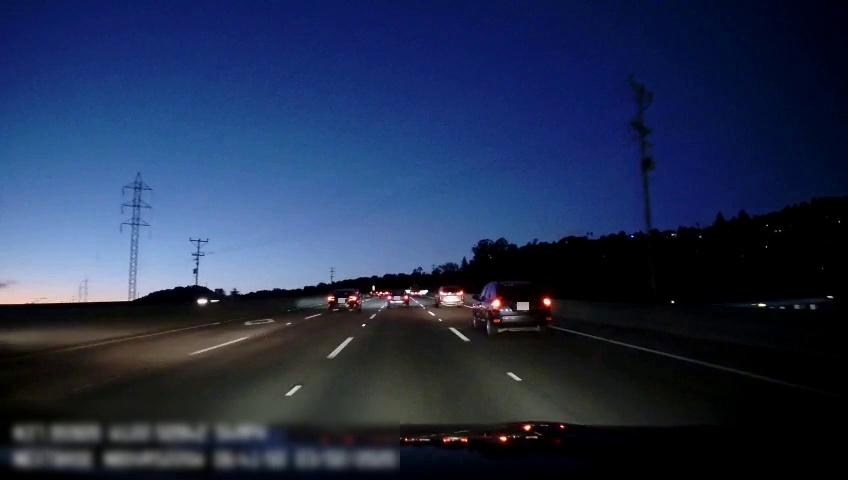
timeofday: Night
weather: Other
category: Drivable Space
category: Vehicles | SUV
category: Vehicles | Car
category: Vehicles | SUV
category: Vehicles | Car
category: Vehicles | Car
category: Vehicles | SUV
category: Lanes | Current Lane
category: Lanes | Current Lane
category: Lanes | Alternate Lane
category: Lanes | Alternate Lane
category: Lanes | Alternate Lane